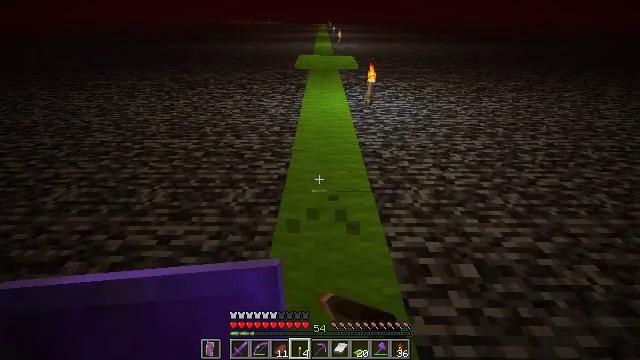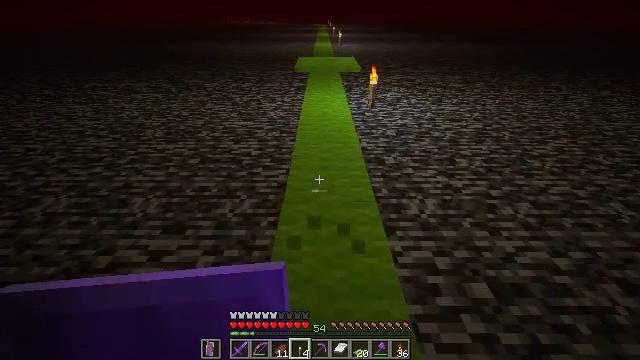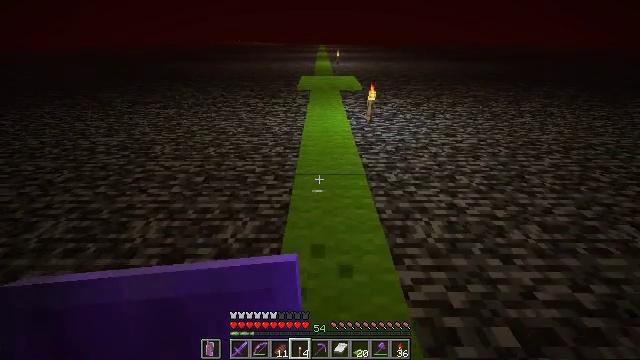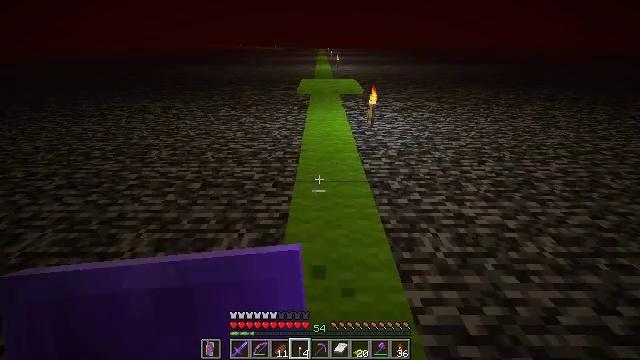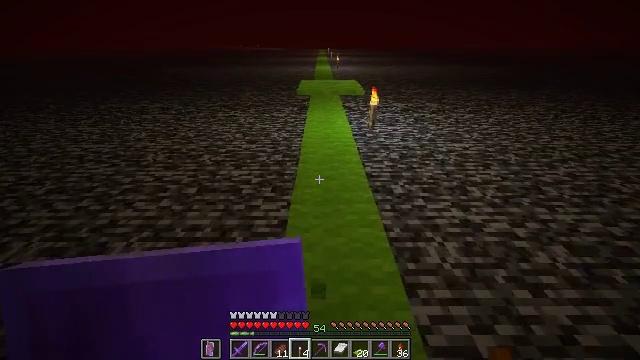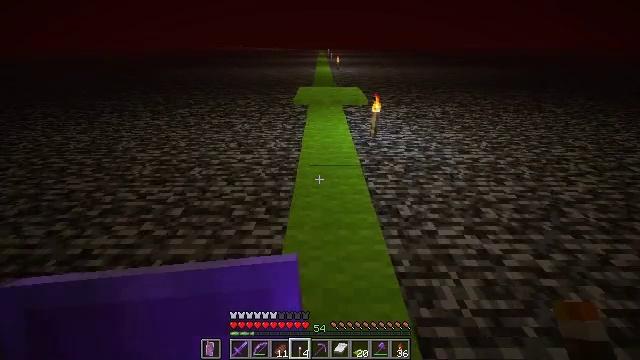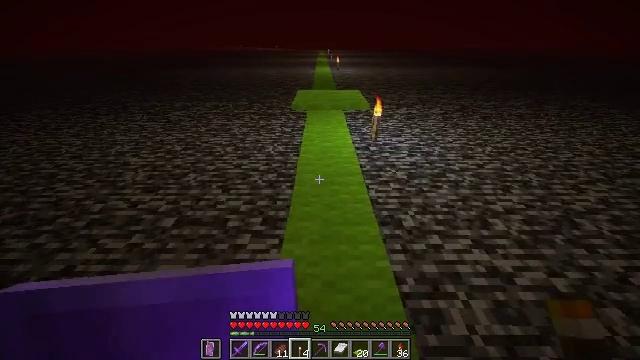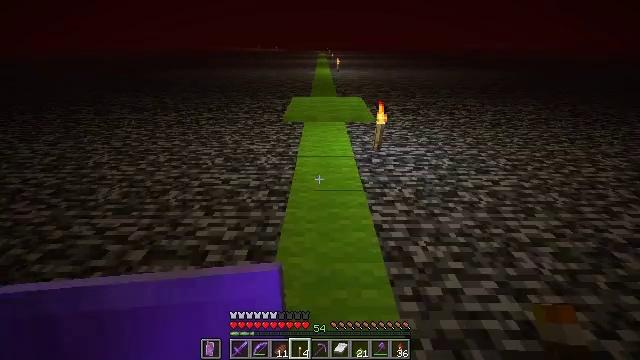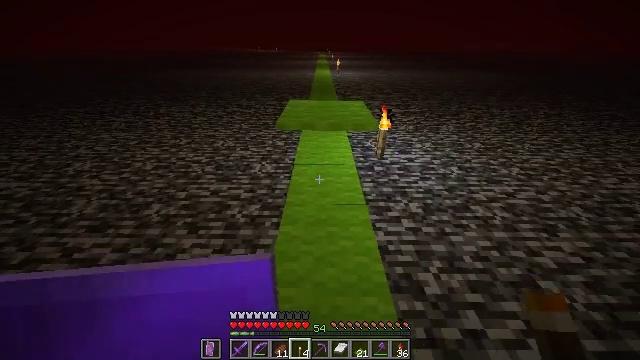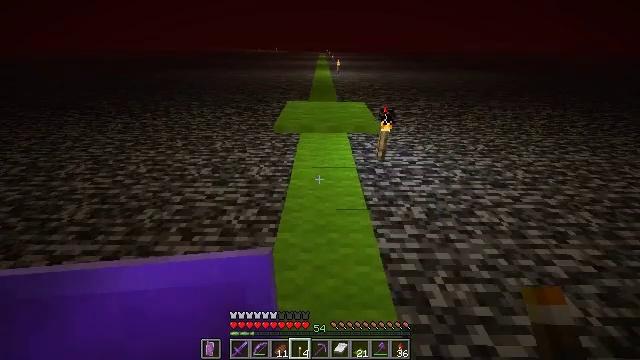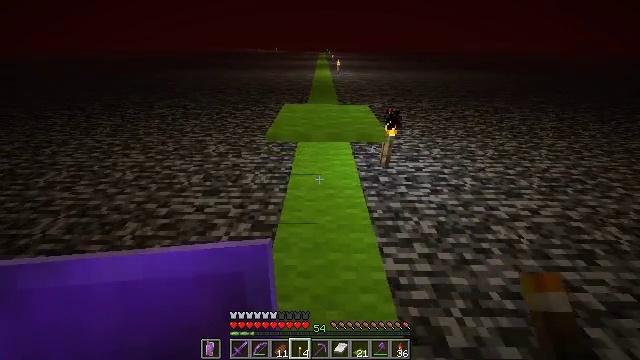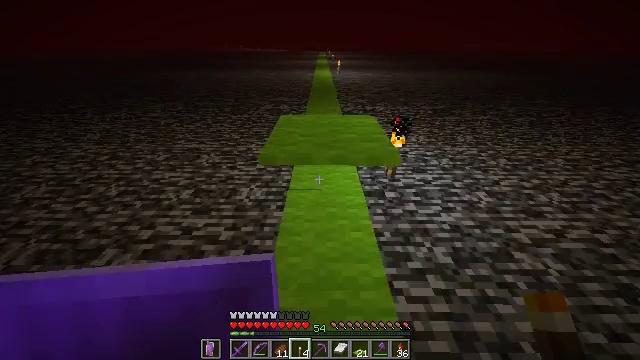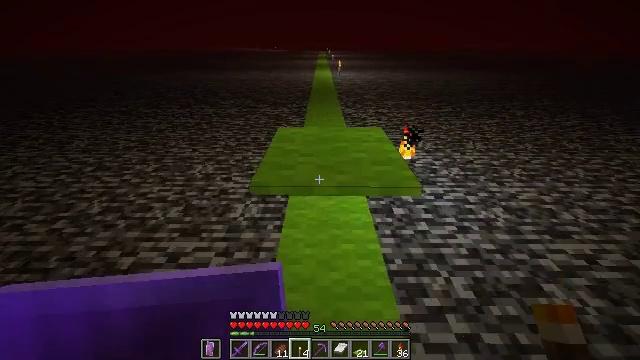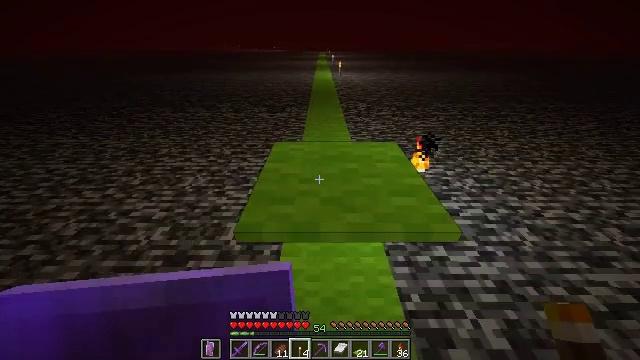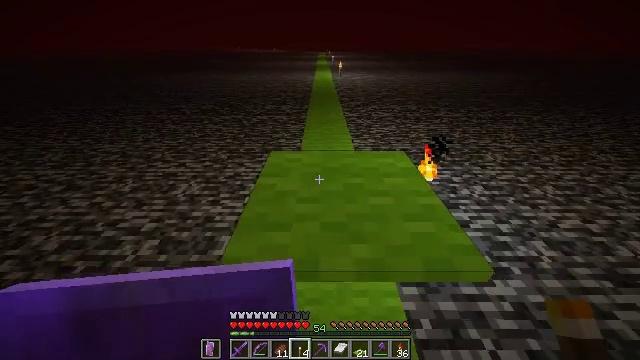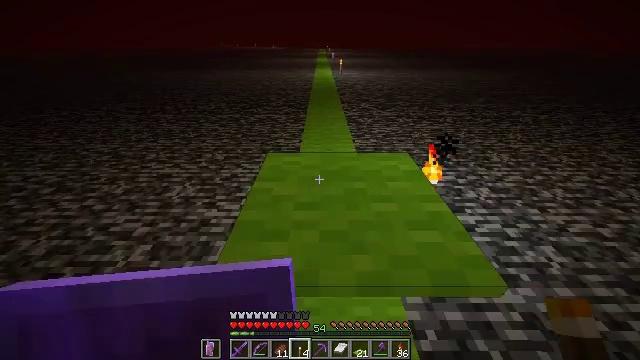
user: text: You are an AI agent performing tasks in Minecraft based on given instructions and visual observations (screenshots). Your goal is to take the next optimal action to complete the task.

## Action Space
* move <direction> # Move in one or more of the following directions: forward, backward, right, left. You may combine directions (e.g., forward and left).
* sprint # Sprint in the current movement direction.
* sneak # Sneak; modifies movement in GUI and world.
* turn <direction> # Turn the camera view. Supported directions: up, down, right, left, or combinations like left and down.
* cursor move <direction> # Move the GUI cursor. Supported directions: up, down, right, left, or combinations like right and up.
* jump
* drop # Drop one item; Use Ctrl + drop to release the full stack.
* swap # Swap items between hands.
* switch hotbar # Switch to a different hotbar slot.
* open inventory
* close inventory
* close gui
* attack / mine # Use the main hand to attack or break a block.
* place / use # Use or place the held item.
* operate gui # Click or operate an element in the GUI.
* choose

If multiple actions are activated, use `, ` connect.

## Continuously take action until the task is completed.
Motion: motion action
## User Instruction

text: Mine the lime carpet.
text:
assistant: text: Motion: move forward, sprint
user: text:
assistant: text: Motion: move forward, sprint
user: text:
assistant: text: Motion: move forward, sprint
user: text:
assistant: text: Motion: move forward, sprint
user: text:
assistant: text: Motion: move forward, sprint
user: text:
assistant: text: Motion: move forward, sprint
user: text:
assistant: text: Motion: move forward, sprint
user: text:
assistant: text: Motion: move forward, sprint
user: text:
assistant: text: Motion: move forward, sprint
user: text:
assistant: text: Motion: move forward
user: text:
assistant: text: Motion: move forward
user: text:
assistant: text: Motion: move forward
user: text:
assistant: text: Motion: move forward
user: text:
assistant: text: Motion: no_op
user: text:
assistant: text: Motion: no_op
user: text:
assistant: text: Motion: no_op
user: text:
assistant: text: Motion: no_op
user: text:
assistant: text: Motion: turn down
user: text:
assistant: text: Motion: turn down
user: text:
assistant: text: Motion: turn down
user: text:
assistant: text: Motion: no_op
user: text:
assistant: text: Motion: attack / mine
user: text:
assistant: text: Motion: attack / mine
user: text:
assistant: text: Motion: attack / mine
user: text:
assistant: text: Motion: attack / mine
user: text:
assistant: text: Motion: attack / mine
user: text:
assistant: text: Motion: attack / mine
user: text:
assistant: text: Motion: attack / mine
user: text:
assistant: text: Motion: no_op